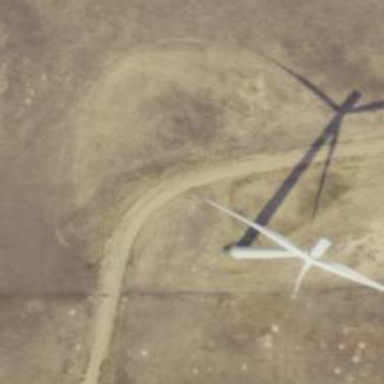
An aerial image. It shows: Wind generator powered by wind. The generator type is horizontal axis and it uses wind turbines.